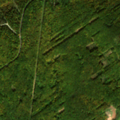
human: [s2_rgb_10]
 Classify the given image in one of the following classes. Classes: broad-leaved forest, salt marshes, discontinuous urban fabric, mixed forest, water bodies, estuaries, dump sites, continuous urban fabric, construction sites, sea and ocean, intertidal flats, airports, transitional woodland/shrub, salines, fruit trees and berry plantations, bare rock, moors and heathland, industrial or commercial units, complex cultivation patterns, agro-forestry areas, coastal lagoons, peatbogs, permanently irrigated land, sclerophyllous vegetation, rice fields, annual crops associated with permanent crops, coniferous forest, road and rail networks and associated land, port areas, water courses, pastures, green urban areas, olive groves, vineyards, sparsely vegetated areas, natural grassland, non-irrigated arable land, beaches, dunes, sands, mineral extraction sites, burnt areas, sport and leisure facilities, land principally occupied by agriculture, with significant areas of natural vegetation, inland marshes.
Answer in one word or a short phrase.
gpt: broad-leaved forest